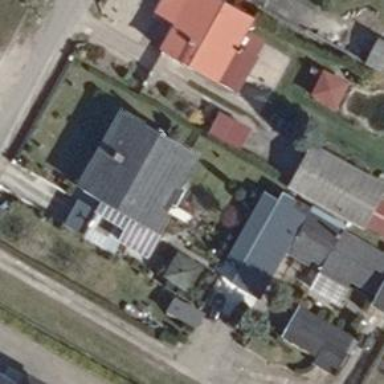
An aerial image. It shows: Residential building.